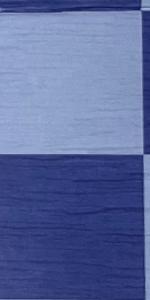
Label: Empty